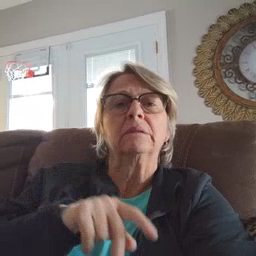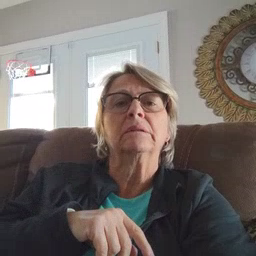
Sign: hesheit